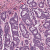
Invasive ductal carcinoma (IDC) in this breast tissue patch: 1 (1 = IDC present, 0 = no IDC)